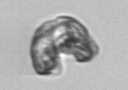
Label: Karenia